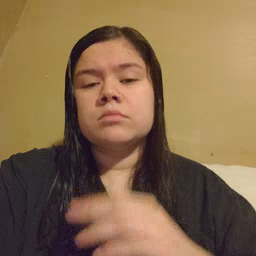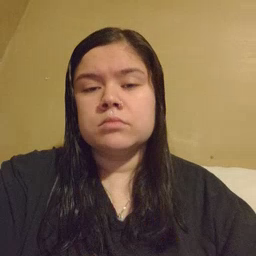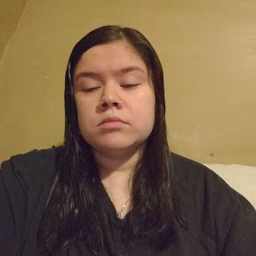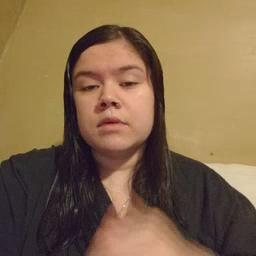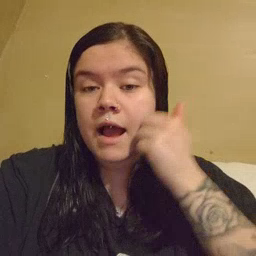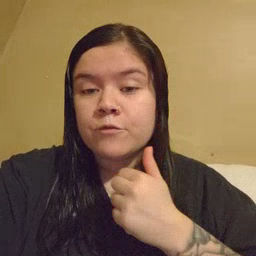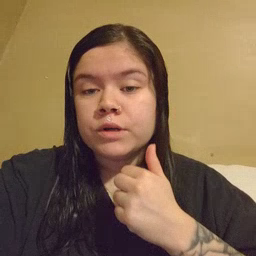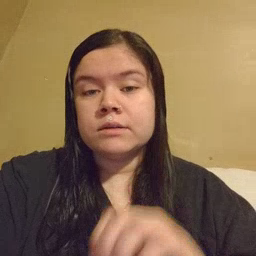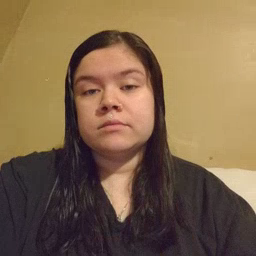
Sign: every